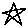
Label: star